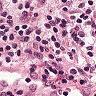
Metastatic tissue present: yes